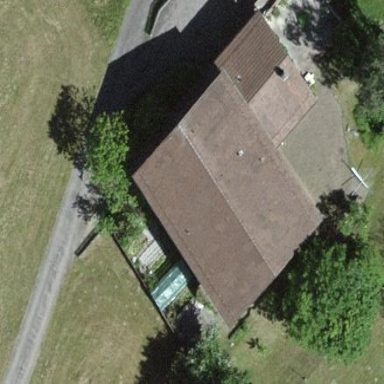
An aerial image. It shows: Gabled roof on residential building.